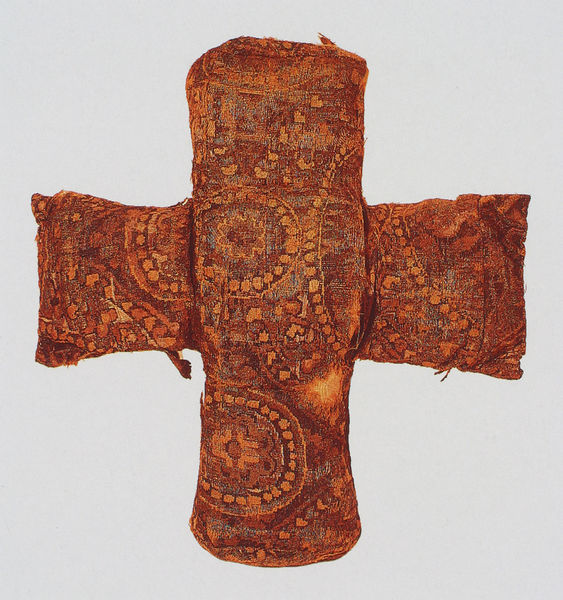
Titel: Kreuzförmiges Kissen aus einem Kasten für ein Gemmenkreuz
Institution: Vatikan, Biblioteca Apostolica Vaticana, Museo Sacro
Schlagwörter: blau, blumen, braun, orange, blüten, rot, muster, teppich, alt, bestickt, gold, stickerei, stoff, stoffe, formen, kissen, nähen, liegend, punkte, gemustert, kreuz, orientalisch, kreise, intarsie, gestickt, gegenstand, gewebt, genäht, abgenutzt, näherei, orientalsich